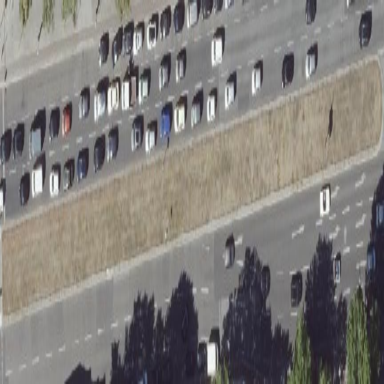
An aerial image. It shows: Traffic island along the road.